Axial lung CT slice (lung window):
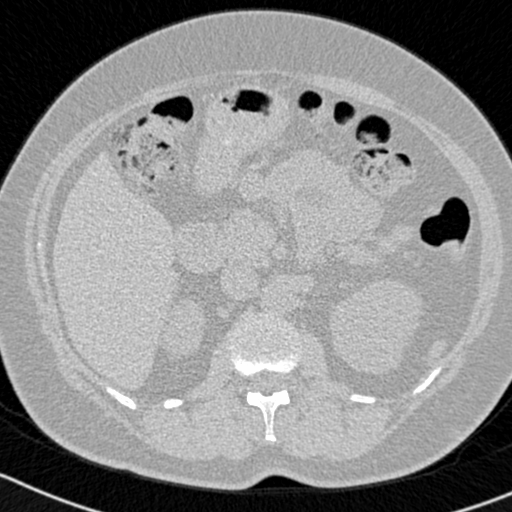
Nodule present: no